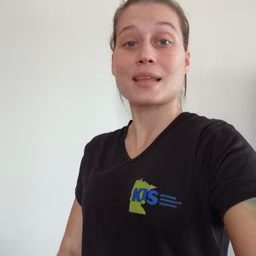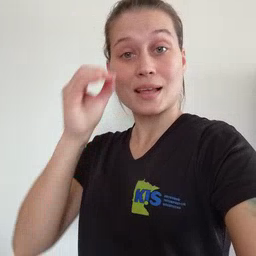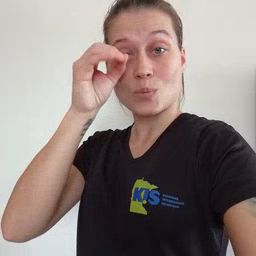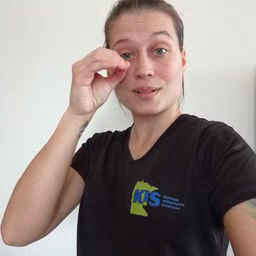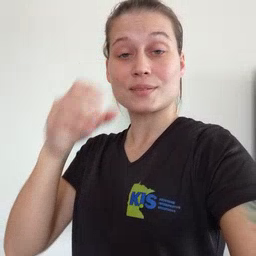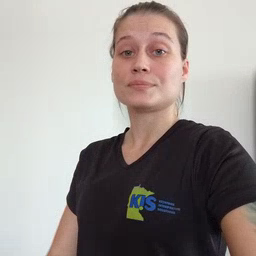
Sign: owl